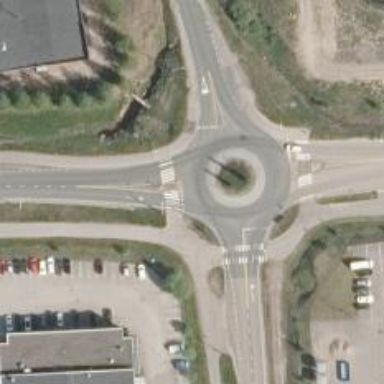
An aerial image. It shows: Secondary road with asphalt surface leading to roundabout.